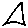
Label: triangle